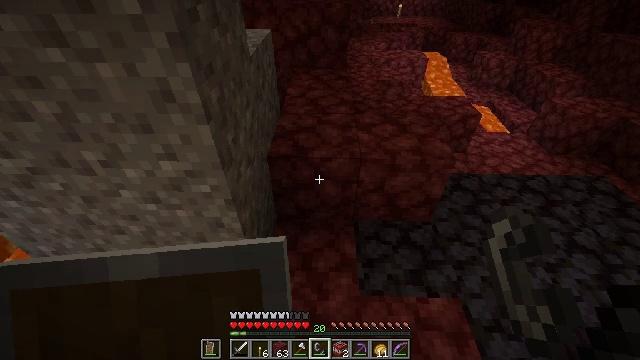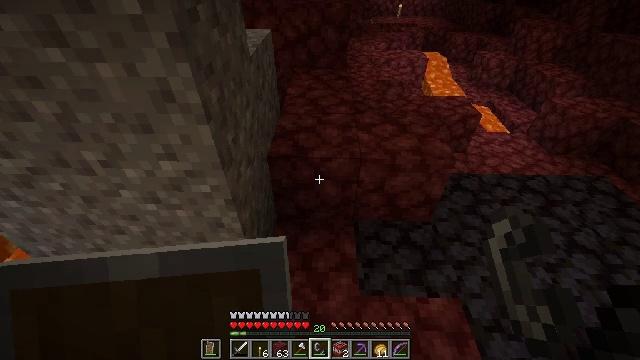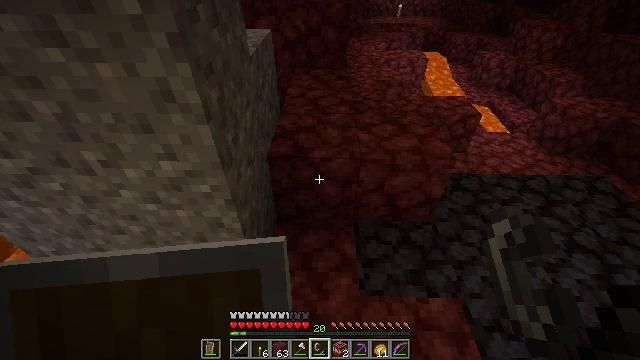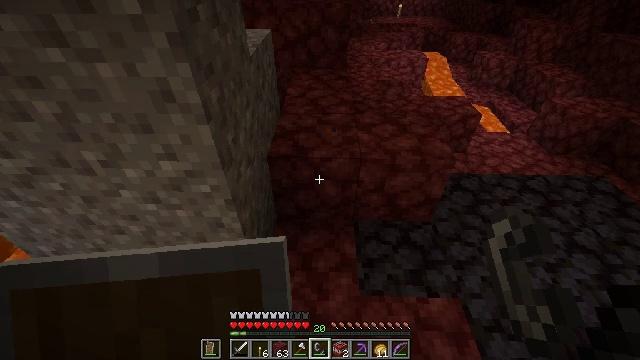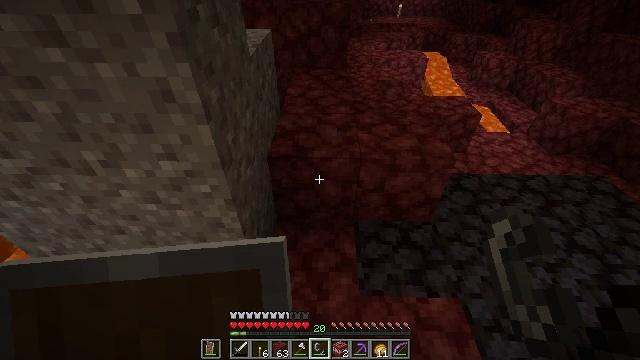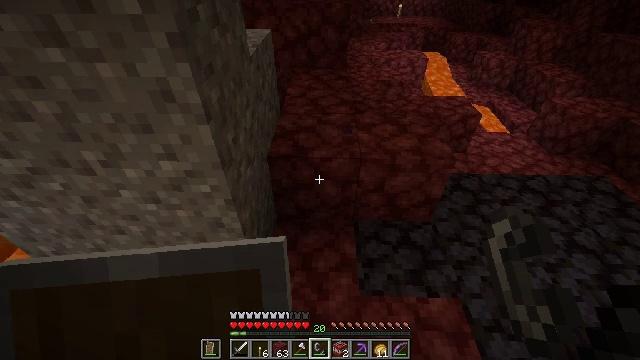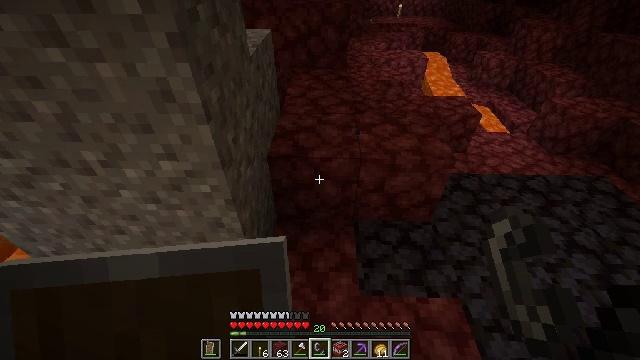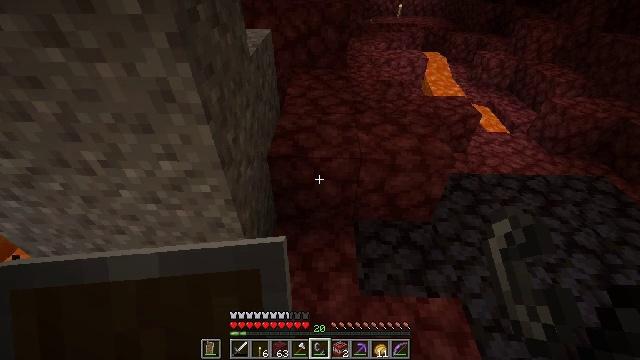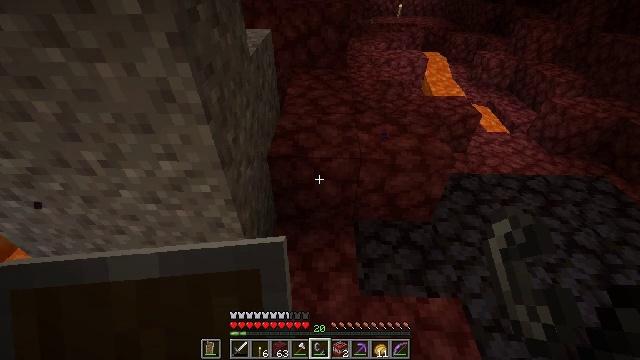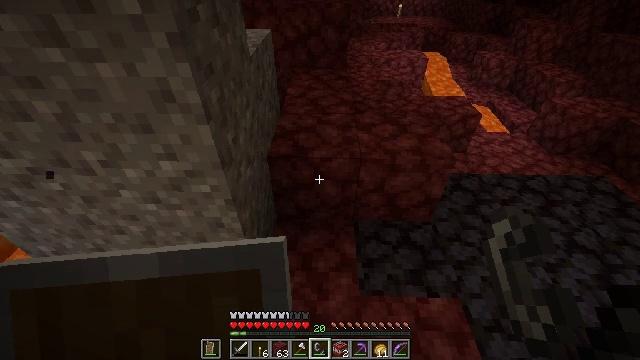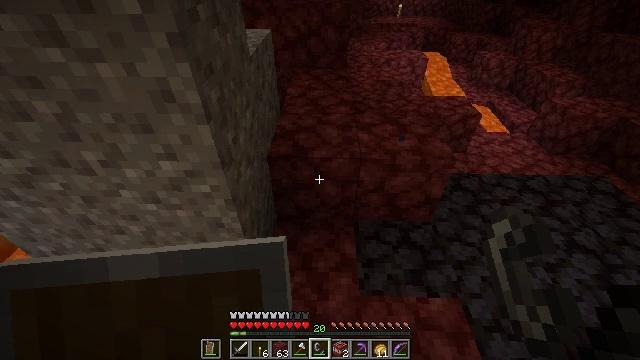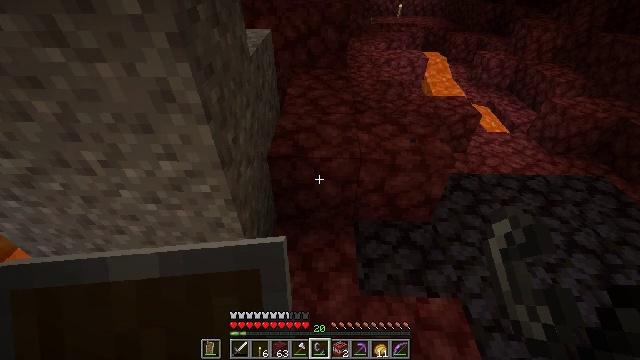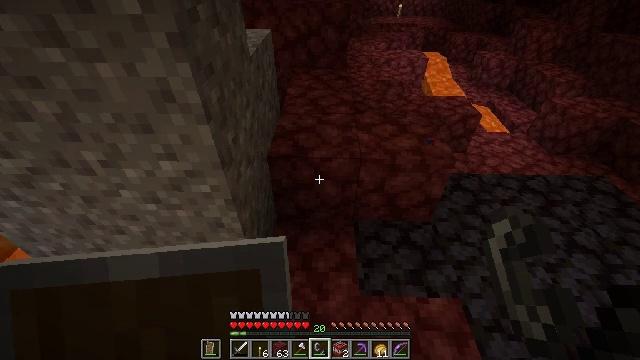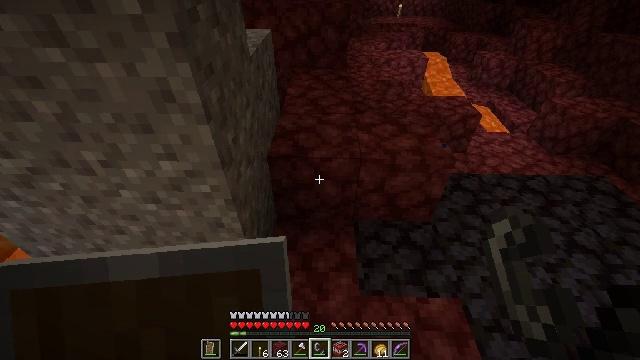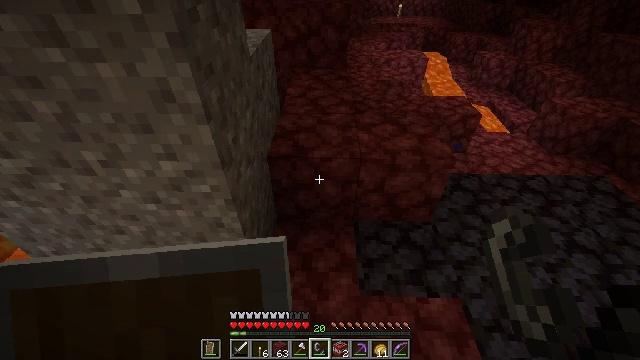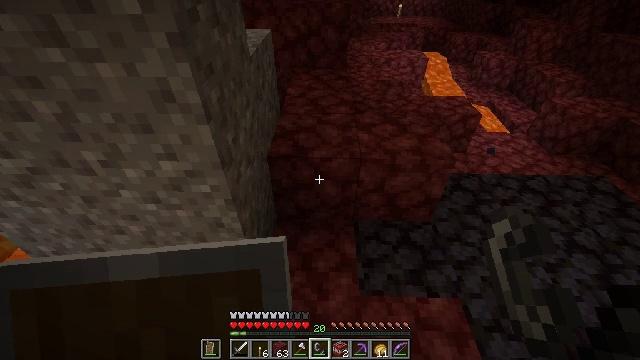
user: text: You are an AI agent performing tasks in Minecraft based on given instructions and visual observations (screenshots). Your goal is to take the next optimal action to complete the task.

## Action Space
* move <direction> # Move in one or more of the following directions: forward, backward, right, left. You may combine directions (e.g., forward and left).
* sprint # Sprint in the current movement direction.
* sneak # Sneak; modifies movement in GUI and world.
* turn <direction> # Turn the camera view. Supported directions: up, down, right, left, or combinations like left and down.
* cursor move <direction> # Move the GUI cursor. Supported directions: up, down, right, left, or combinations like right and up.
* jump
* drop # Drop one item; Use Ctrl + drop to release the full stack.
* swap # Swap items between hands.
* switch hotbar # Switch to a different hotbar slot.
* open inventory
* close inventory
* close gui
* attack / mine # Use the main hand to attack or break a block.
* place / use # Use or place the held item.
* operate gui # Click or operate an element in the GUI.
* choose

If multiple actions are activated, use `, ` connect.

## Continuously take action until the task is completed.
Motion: motion action
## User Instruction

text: Find and extract ancient debris from the Nether.
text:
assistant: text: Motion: no_op
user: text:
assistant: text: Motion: no_op
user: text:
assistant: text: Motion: no_op
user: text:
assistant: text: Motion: no_op
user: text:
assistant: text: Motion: no_op
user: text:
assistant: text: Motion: no_op
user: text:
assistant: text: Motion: no_op
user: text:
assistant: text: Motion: no_op
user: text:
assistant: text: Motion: no_op
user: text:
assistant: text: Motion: no_op
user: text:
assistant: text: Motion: no_op
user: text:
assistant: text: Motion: no_op
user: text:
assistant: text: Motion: no_op
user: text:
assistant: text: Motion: no_op
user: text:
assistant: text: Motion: no_op
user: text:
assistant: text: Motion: no_op
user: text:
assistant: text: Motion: no_op
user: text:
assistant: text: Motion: no_op
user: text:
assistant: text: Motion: no_op
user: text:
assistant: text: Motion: no_op
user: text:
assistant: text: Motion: no_op
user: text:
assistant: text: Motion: no_op
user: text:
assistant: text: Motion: no_op
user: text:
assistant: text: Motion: no_op
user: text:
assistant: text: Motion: no_op
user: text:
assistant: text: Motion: no_op
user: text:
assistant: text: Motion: no_op
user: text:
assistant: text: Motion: no_op
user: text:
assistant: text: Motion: no_op
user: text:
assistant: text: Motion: no_op